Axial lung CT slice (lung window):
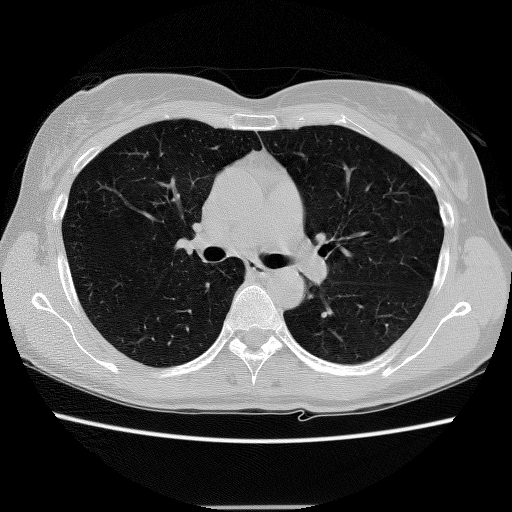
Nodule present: no